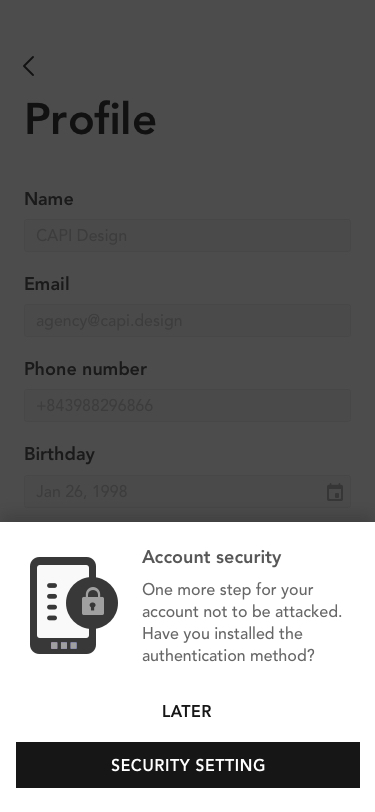
Text in this UI design:
Profile
Email
Name
Phone number
Birthday
One more step for your account not to be attacked. Have you installed the authentication method?
Account security